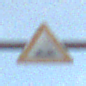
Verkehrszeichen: UnebeneFahrbahn
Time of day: SunriseSunset
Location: Outdoor (Nature)
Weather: PartlyCloudy
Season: NotSpecified
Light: Natural